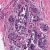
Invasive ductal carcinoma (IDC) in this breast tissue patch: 0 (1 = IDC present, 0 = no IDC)